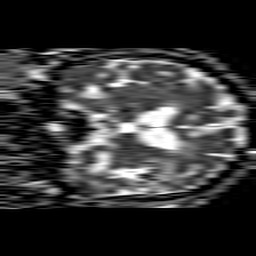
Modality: ADC
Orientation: coronal
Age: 73
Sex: male
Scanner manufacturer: philips
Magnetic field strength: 1.5 T
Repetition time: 4.6 s
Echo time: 0.08631 s